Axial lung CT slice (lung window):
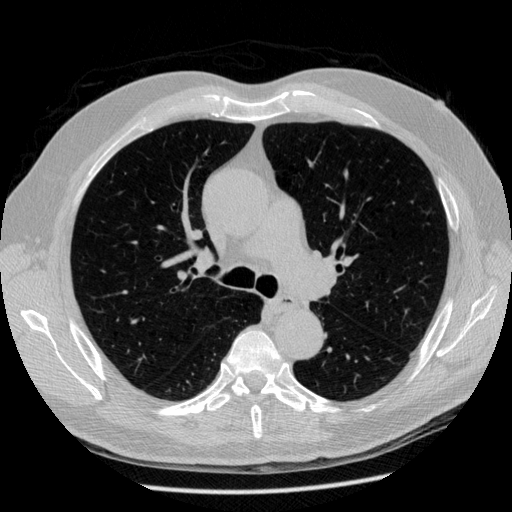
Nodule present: no